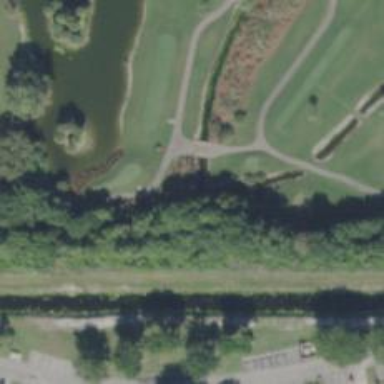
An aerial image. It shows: Service road designated as golf cart path.